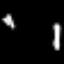
Label: pencil